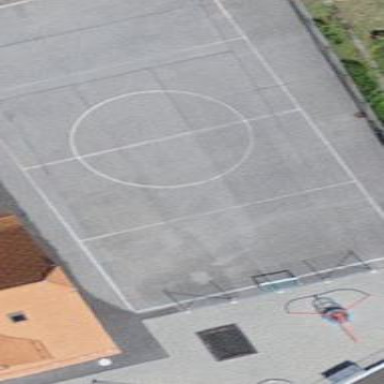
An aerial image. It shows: Multi-sport pitch with asphalt surface.